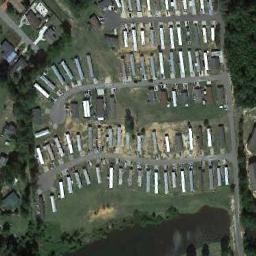
Label: residential